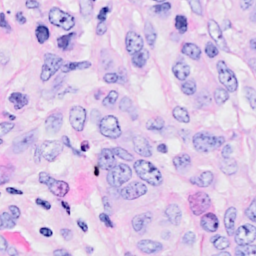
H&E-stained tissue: Breast